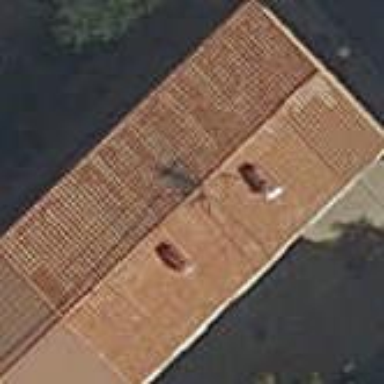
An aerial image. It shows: Hipped-roof building with apartments.